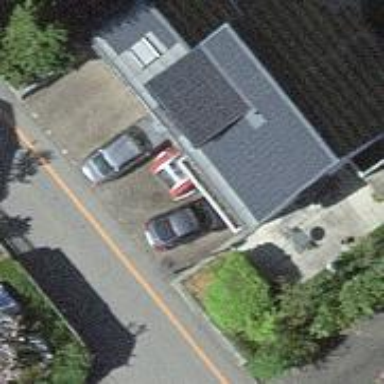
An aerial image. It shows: Simple and straightforward house.